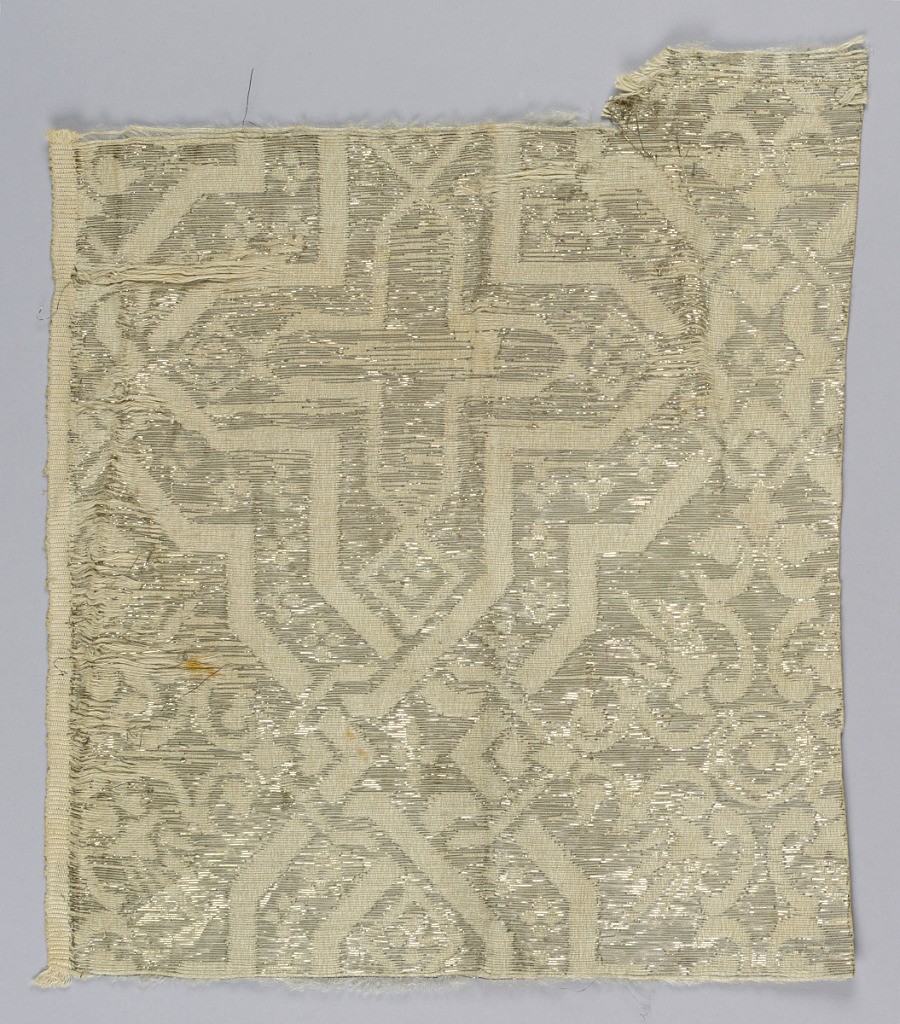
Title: Textile
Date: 18th–19th century
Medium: silk, cotton, metallic foil Technique: satin weave
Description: Coarse white satin with design in silver foil of horizontal-vertical continuous repeat of pointed-arm crosses in a continuous interlaced framework. Eight-pointed stars, formed by interstices, are decorated with tracery.